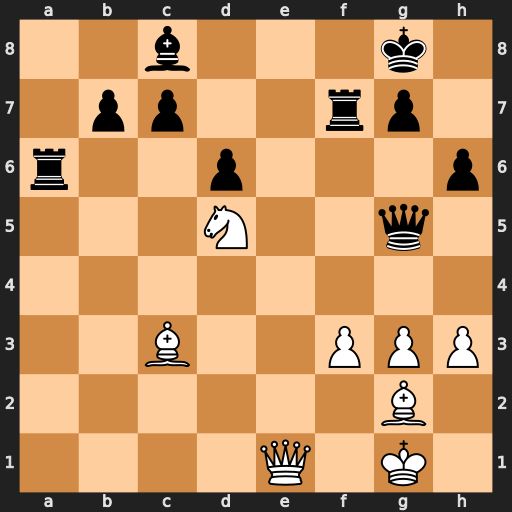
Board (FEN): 2b3k1/1pp2rp1/r2p3p/3N2q1/8/2B2PPP/6B1/4Q1K1
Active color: w
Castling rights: -
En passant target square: -
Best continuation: Qe8+ Rf8 Ne7+ Kh7 Qxf8 Be6 Kh2